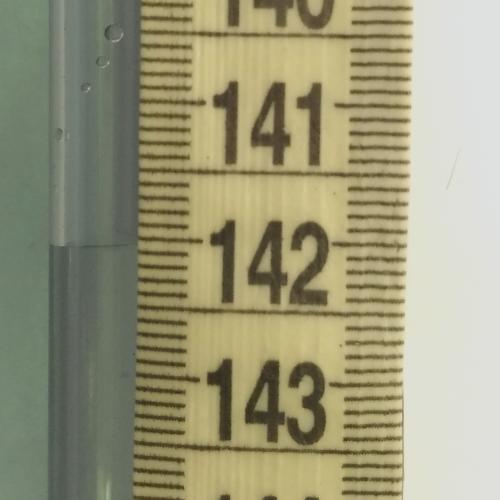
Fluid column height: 142.0 cm